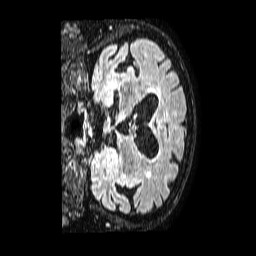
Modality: FLAIR
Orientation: coronal
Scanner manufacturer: philips
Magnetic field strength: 1.5 T
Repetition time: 4.8 s
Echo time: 0.3 s